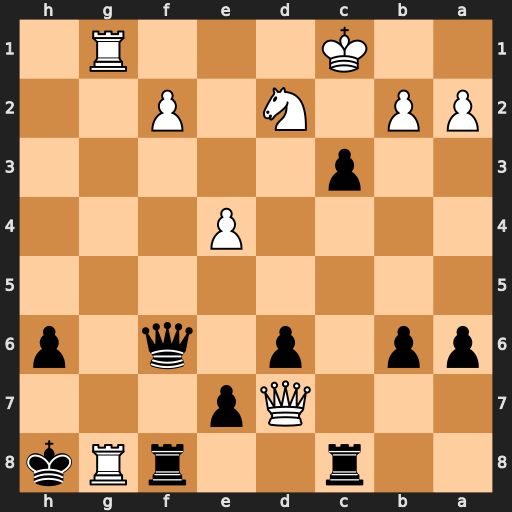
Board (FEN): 2r2rRk/3Qp3/pp1p1q1p/8/4P3/2p5/PP1N1P2/2K3R1
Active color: b
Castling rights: -
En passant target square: -
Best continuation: Rxg8 Rxg8+ Rxg8